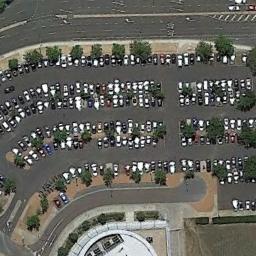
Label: parking_lot